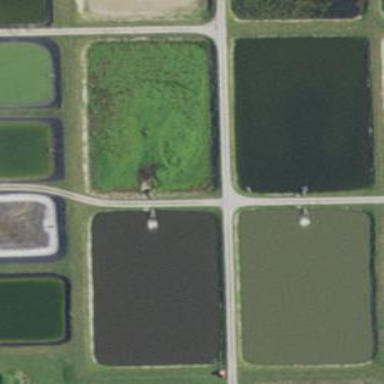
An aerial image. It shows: Aquaculture area with water.